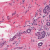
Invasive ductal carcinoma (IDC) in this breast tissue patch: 0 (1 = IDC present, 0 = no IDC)